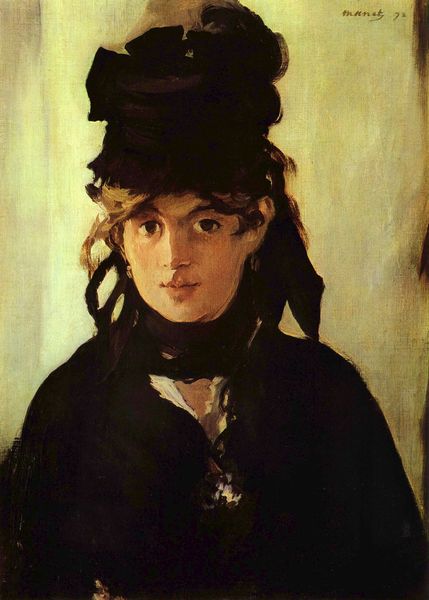
Titel: Portrait de Berthe Morisot
Künstler: Édouard Manet
Standort: Paris
Institution: Collection E. Rouart
Schlagwörter: dunkel, gemälde, haut, schatten, umhang, weiß, aquarell, gelb, mädchen, ocker, ausschnitt, braun, degas, frankreich, frau, frisur, haar, hell, hintergrund, hut, hüte, kleid, kopfbedeckungen, licht, mund, nase, ohr, ohrring, orange, paris, schwarz, ölbild, blick, dame, rot, schal, schleier, tuch, beige, malerei, schleife, blond, hemd, jacke, jung, mütze, mützen, wand, augen, bluse, gesicht, spitze, trauer, bildnis, hals, portrait, porträt, signatur, vorhang, öl, pastos, auge, haare, mantel, realismus, ohrringe, brustbild, en face, frontal, hübsch, kinn, kontrast, lippen, locken, ohren, poträt, rouge, schulter, oval, helldunkel, kopfbedeckung, lächeln, wangen, halsband, signiert, sigantur, ausdruck, ölgemälde, witwe, woman, monet, brauen, datum, halstuch, pupillen, manet, mimik, junge frau, teint, erotisch, kropfband, ring, make up, schönheit, blondine, kopfputz, fräulein, strähne, tracht, beerdigung, sexy, strähnen, haarsträhnen, anblicken, voll, frau mit hut, braune augen, volle lippen, hur, nasenwurzel, vollmundig, grosse augen, helldunkel kontrast, schwarzes kleid, tränensack, mademoiselle, schwarze kleidung, popille, schwarzer mantel, weiße bluse, in trauer, vornüber, 19. jahrhundert, magdalena frau, ohren#, 92, voller mund, 72, waldhut, lady black blick